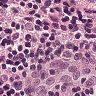
Metastatic tissue present: no